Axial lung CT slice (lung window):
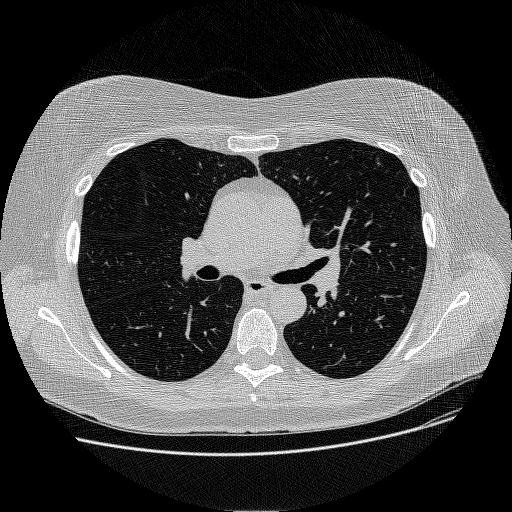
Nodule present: no